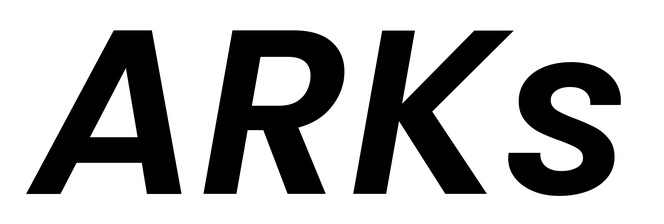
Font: Poppins-SemiBoldItalic